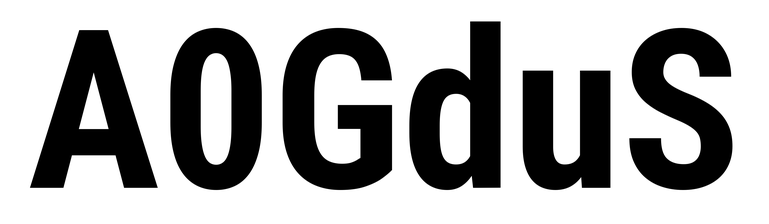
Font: Roboto_Condensed_Bold